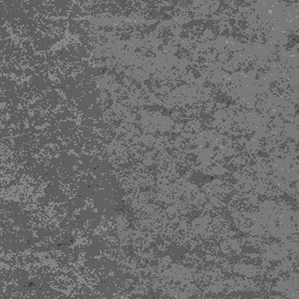
Label: frost